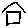
Label: house